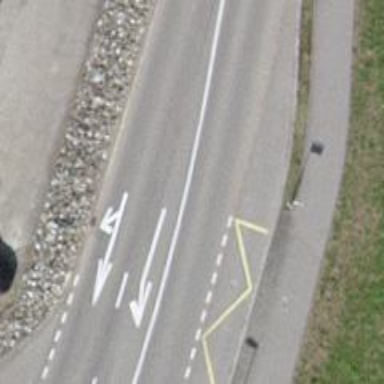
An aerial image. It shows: Bus stop with designated stop position for public transport.